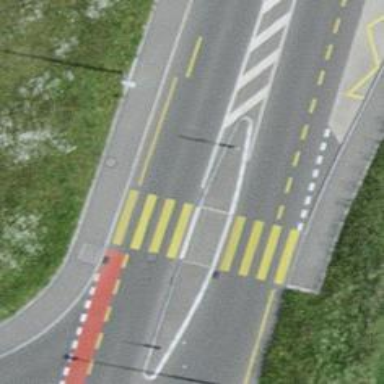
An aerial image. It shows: Zebra crossing with pedestrian island.